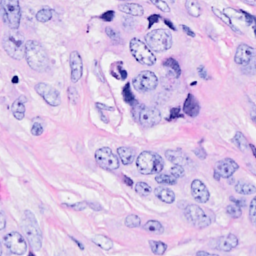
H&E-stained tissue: Breast